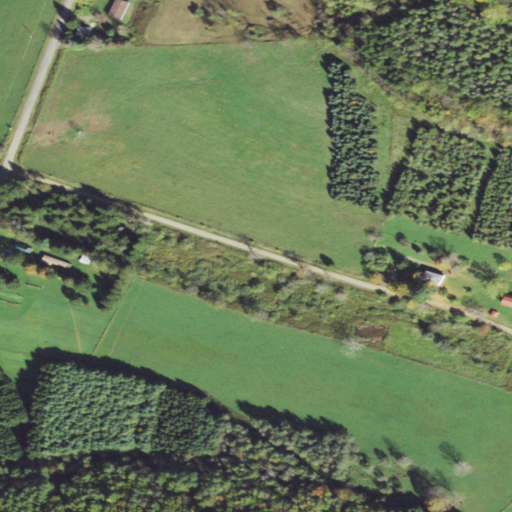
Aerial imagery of valley in Pennsylvania named Hardes Hollow containing pasture, evergreen forest, open development, mixed forest, and deciduous forest